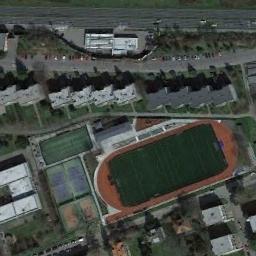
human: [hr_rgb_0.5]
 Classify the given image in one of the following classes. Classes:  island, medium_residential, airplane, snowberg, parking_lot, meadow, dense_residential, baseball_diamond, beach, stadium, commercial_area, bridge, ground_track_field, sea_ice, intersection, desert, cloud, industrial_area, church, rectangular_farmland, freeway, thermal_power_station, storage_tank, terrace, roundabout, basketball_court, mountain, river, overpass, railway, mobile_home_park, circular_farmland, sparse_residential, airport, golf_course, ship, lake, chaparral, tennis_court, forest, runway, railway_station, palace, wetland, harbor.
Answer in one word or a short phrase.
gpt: ground_track_field